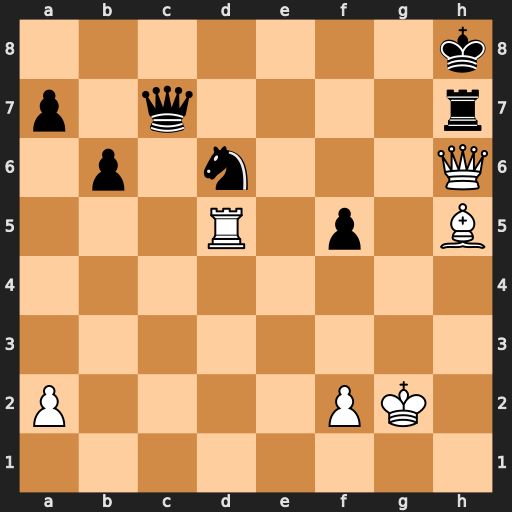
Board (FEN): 7k/p1q4r/1p1n3Q/3R1p1B/8/8/P4PK1/8
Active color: w
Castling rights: -
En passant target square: -
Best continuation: Qf8#